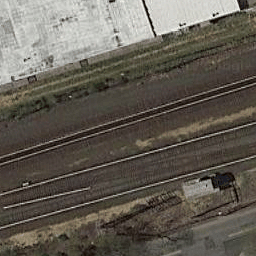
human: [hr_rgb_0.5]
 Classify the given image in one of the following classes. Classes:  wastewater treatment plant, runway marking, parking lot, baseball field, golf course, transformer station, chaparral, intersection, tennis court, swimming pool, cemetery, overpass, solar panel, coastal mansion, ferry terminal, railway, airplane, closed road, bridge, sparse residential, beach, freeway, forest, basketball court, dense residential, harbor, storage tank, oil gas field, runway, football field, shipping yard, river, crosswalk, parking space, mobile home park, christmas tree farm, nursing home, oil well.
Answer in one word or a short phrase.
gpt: railway